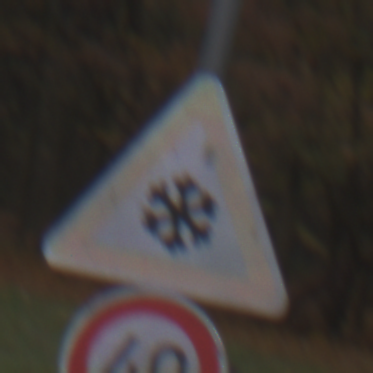
Verkehrszeichen: SchneeOderEisglaette
Zusatzzeichen unten: Geschwindigkeit40
Umgebung: Outdoor, Nature
Tageszeit: SunriseSunset
Wetter: PartlyCloudy
Licht: Natural
Jahreszeit: Autumn
Kontrast: LowContrast